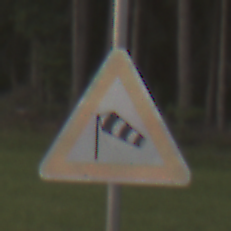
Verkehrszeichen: SeitenwindVonLinks
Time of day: SunriseSunset
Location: Outdoor (Nature)
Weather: Clear
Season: NotSpecified
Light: Natural